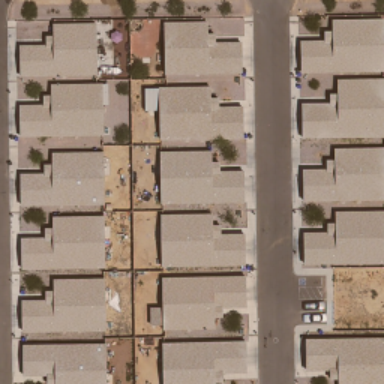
This is a dense residential area .